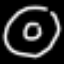
Label: donut